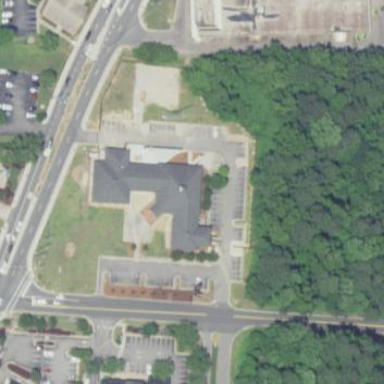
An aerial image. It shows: Public building housing police station.